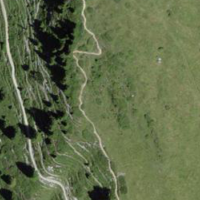
EUNIS habitat code: 26
Species observed at this site:
Caltha palustris
Dryas octopetala
Campanula thyrsoides